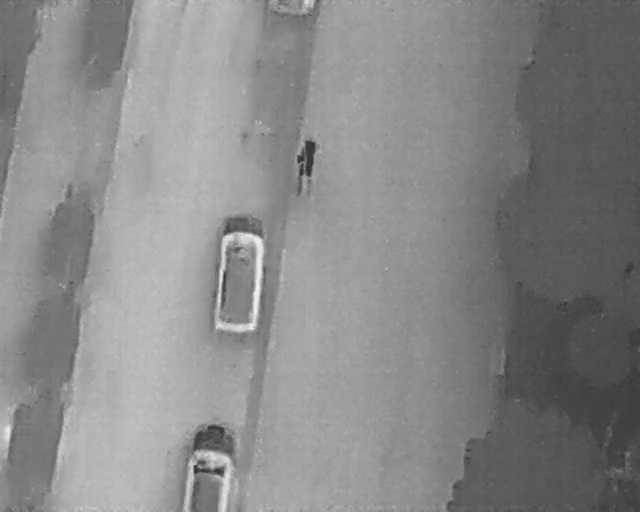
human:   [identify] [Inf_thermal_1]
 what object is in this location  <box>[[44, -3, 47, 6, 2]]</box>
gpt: <ref>1 medium car at the top</ref>